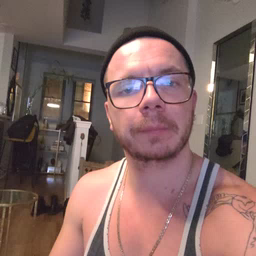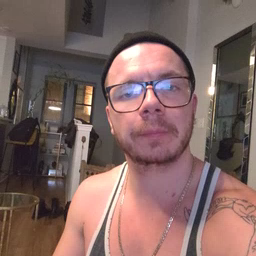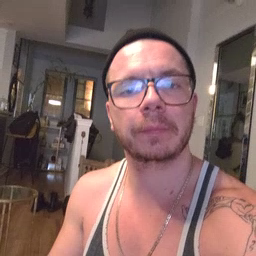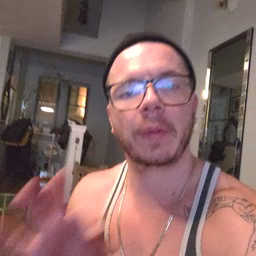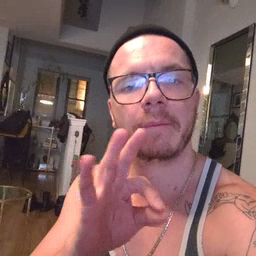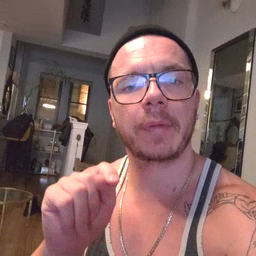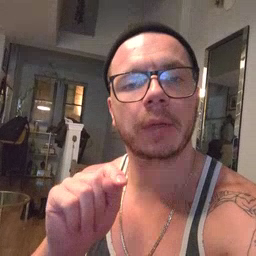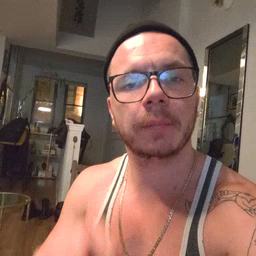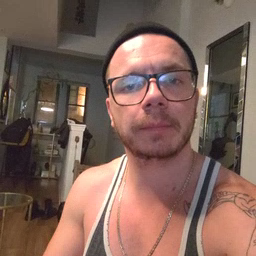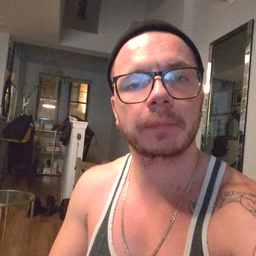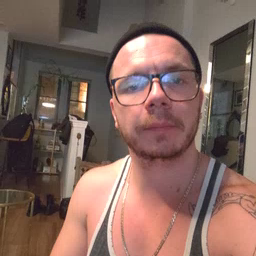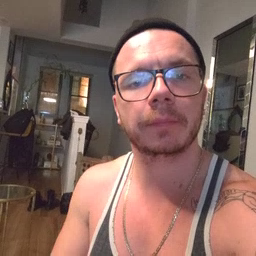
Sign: feet